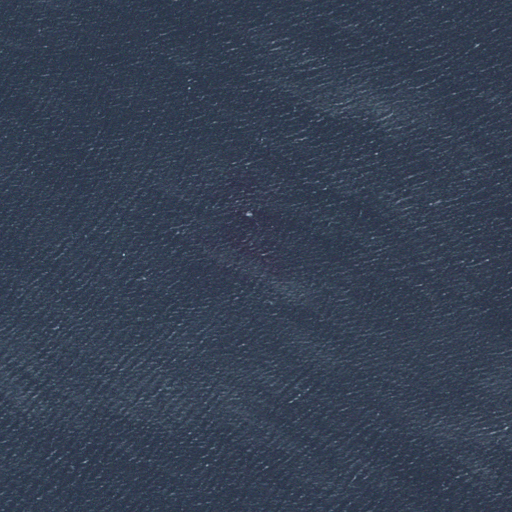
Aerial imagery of island in Massachusetts named Brimbles containing only open water